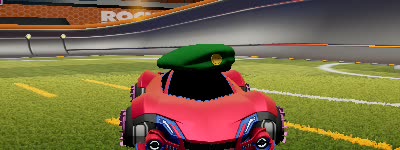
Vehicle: werewolf